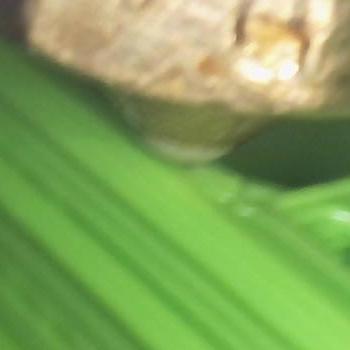
Flow rate: 62%